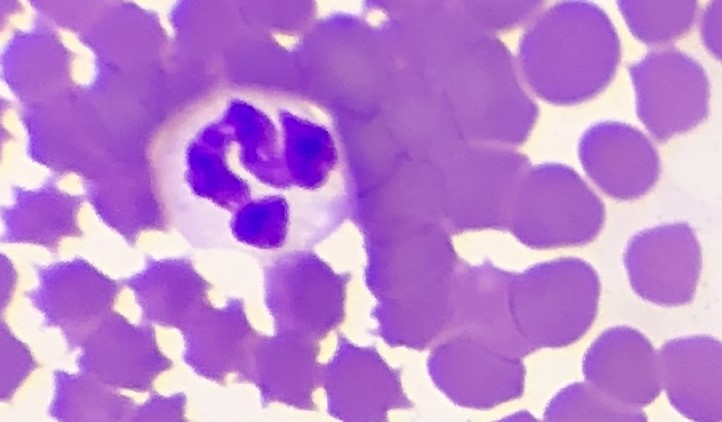
White blood cell type: Neutrophil